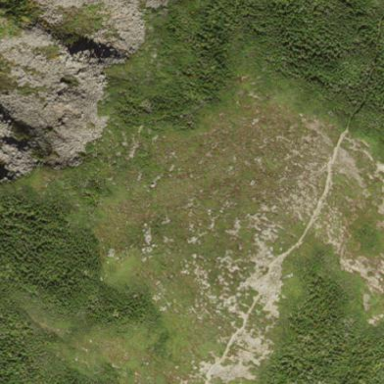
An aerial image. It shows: Landscape dominated by bare rock.